Question: I want to convert 'DataTable' to 'List<object>' in C#. Here is my code. But it is not working. Please help me
'''
public List<object> ShowMessage()
{
List<object> obj = new List<object>();
DataTable dt = new DataTable();
dt.Columns.Add("ID");
dt.Columns.Add("Name");
dt.Rows.Add("1","AAA");
dt.Rows.Add("2", "BBB");
dt.Rows.Add("3", "CCC");
foreach (DataRow dr in dt.Rows)
{
obj.Add(dr);
}
return obj;
}
'''

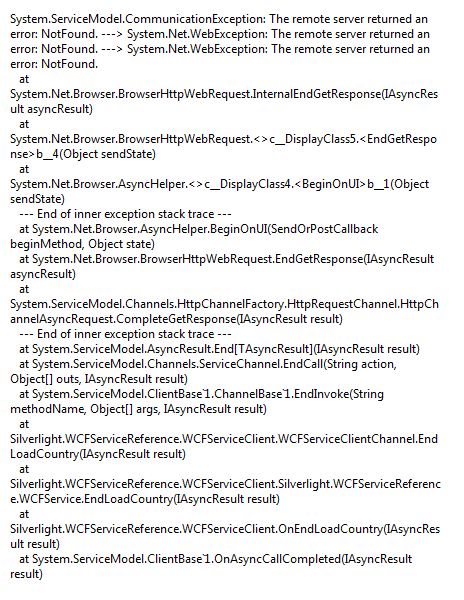
Answer: If you have any Typed DataType for list object something like this
'''
public class MyObj
{
public string Name { get; set; }
public int ID { get; set; }
}
'''
then you can do like this
'''
private List<MyObj> test(DataTable dt)
{
var convertedList = (from rw in dt.AsEnumerable()
select new MyObj()
{
ID = Convert.ToInt32(rw["ID"]),
Name = Convert.ToString(rw["Name"])
}).ToList();
return convertedList;
}
'''
or if you still want 'List<object>' then do like this
'''
private List<object> GetListByDataTable(DataTable dt)
{
var reult = (from rw in dt.AsEnumerable()
select new
{
Name = Convert.ToString(rw["Name"]),
ID = Convert.ToInt32(rw["ID"])
}).ToList();
return reult.ConvertAll<object>(o => (object)o);
}
'''
or follow this it has generic resolution too <URL>